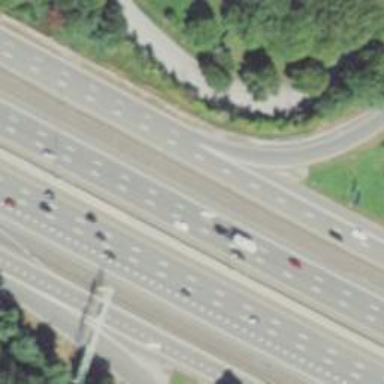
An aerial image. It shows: Asphalt road classified as primary highway with expressway characteristics.